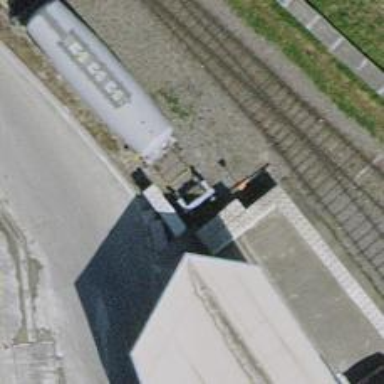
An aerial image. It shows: Single railway spur track.